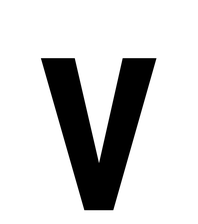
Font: Roboto_Condensed_Medium